Question: I'm trying to create a page where the background image is responsive to your browser's screen size. However, I need content under that image such that if the person scrolls down, the background image ends.
It's hard to explain so I've tried to create an image to make it clearer:

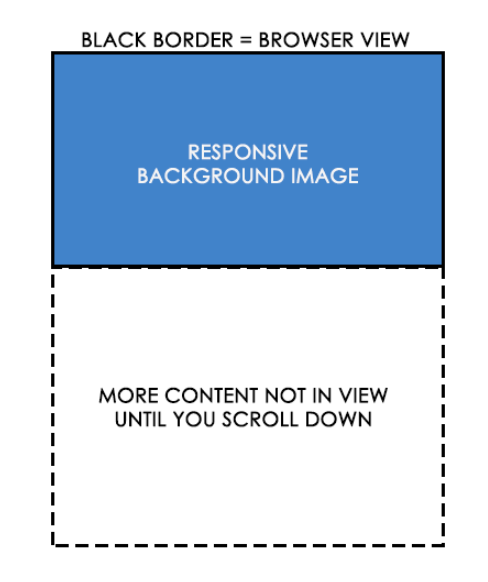
Answer: Try this <URL>:
HTML:
'''
<div class='image'></div>
<div class='content'>Content</div>
'''
Use absolute positioning to make the background image the same size as the screen, and put the content after, with a 'top' of '100%':
'''
body {
margin:0;
}
.image {
position:absolute;
width:100%;
height:100%;
background:green;
background-image:url('some-image.jpg');
background-size:cover;
}
.content {
position:absolute;
width:100%;
top:100%;
height: 100px;
}
'''